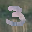
Label: 3